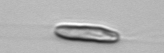
Label: Chrysochromulina